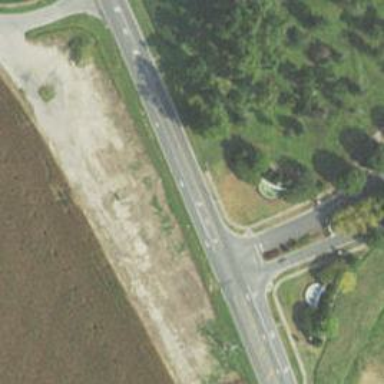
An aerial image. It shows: Secondary road with asphalt surface.